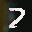
Label: 7